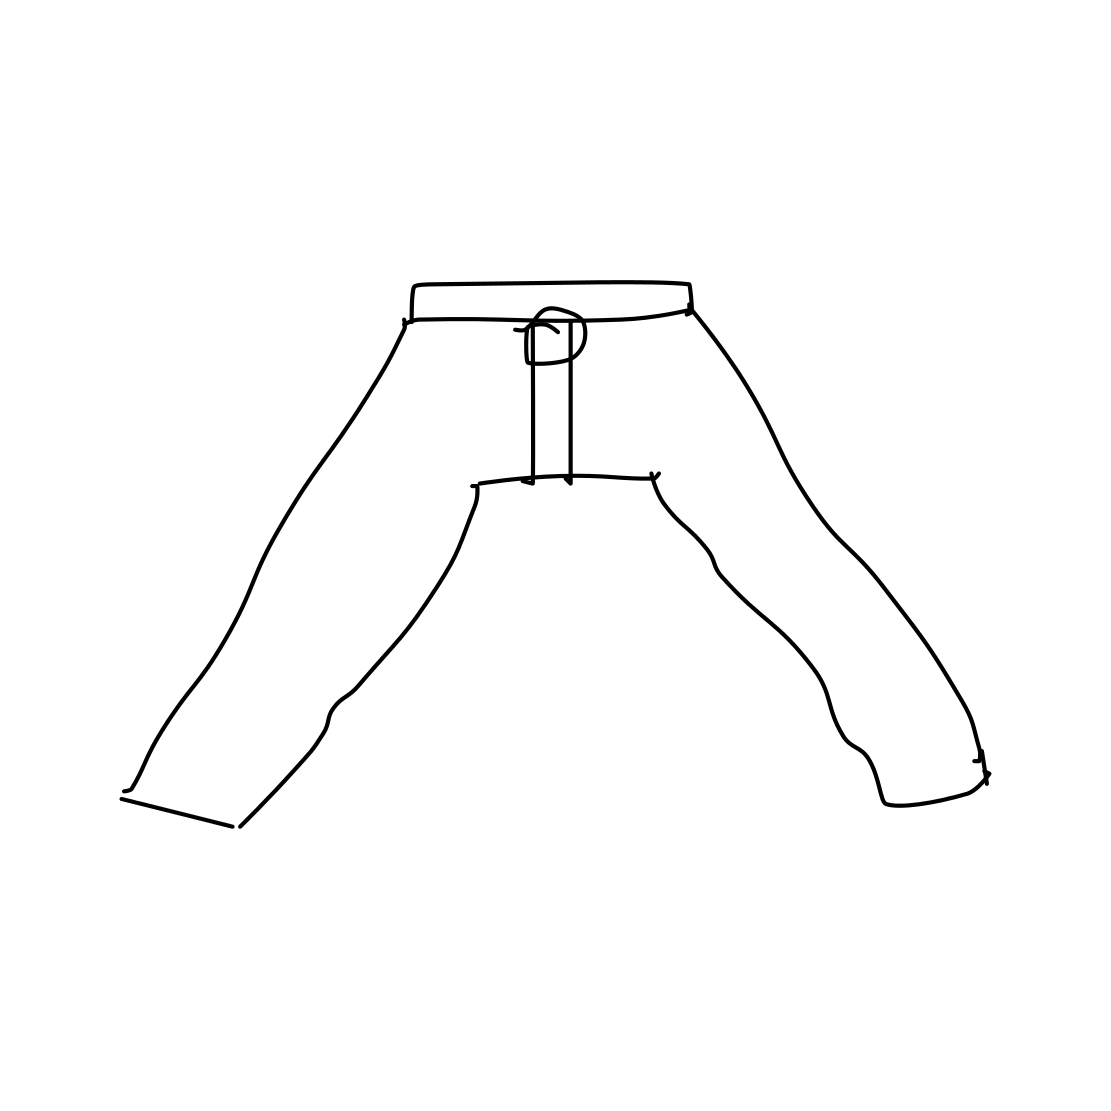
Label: trousers